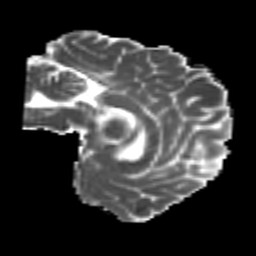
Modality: MD
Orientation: sagittal
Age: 20
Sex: male
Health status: healthy
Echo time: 0.074 s